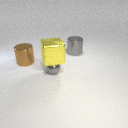
small gray metal sphere in front of large brown metal cylinder